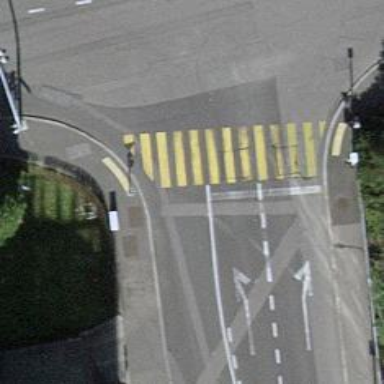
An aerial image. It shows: Crossing with traffic signals.